Field crop: tomato
Growth stage: 1
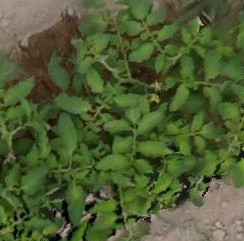
Species: tomato